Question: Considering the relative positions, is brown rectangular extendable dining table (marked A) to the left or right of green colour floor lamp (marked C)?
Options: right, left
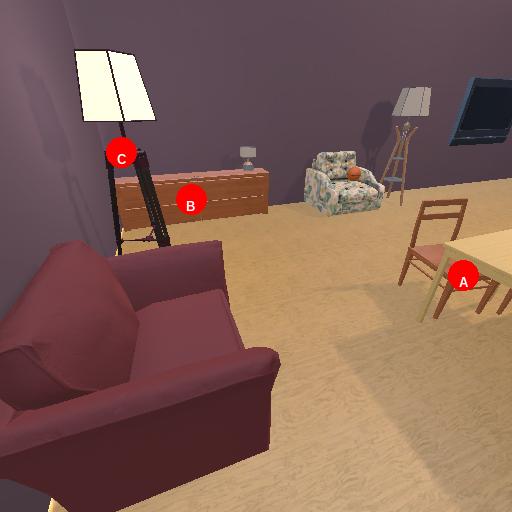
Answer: right